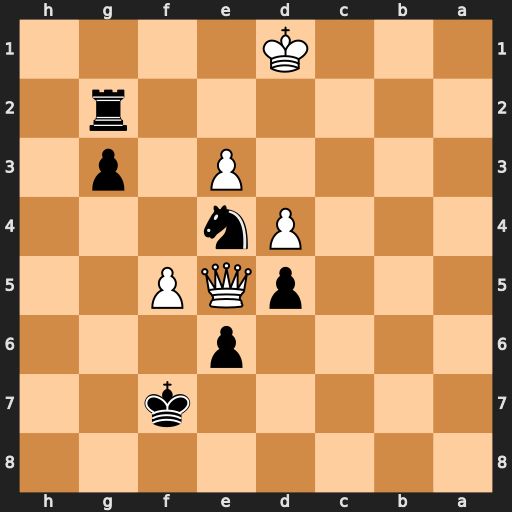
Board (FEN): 8/5k2/4p3/3pQP2/3Pn3/4P1p1/6r1/3K4
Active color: b
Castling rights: -
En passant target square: -
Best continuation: Nf2+ Ke2 Ng4+ Kf3 Nxe5+